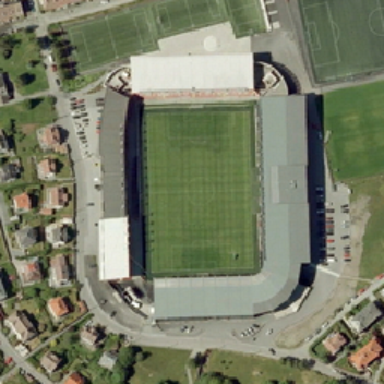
Many buildings are located in the stadium near the football field .